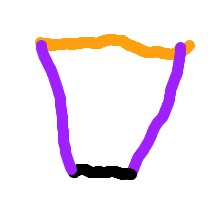
Shape: trapezoid